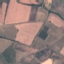
Land use / land cover: PermanentCrop